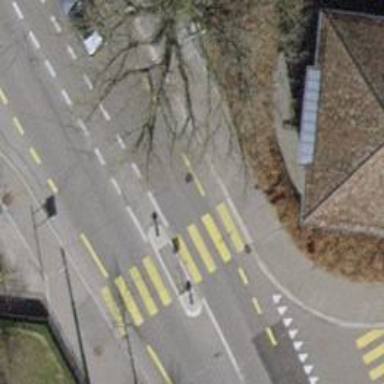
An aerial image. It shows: Kerb serving as barrier.